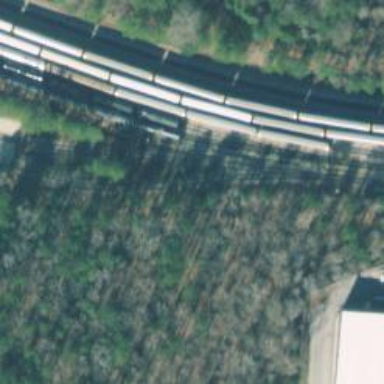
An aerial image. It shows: Rail spur service for lumber transportation.